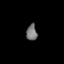
Tissue: lung
Cell type: Myeloid cells
Senescence score: 0.1254
Nuclear area (px): 168
Mean DAPI intensity: 116.827